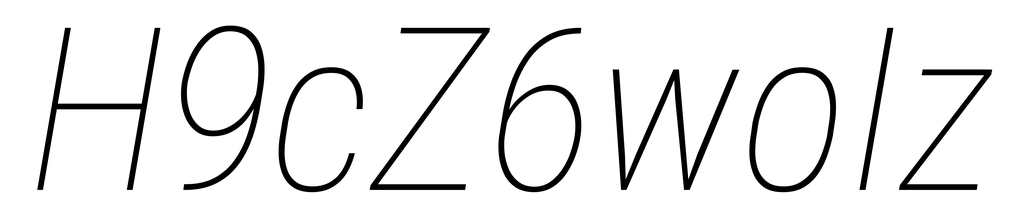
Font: Roboto-Italic_Condensed_Thin_Italic